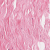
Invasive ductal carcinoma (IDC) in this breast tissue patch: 0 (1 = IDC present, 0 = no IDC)